Aerial crown-view tile of a tropical tree (Barro Colorado Island, Panama), acquired 20250715:
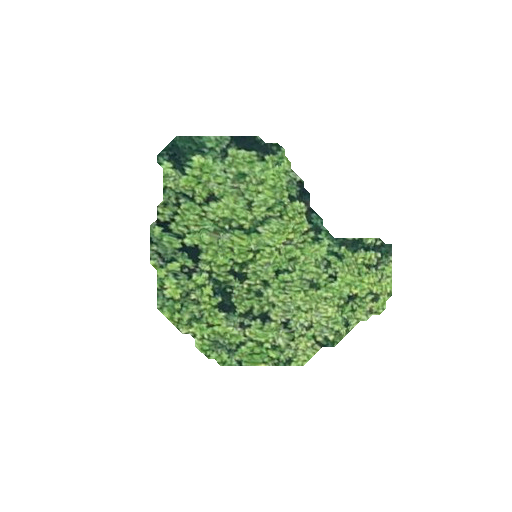
Species: Anacardium excelsum
GBIF accepted scientific name: Anacardium excelsum
Crown area: 58.198 m²